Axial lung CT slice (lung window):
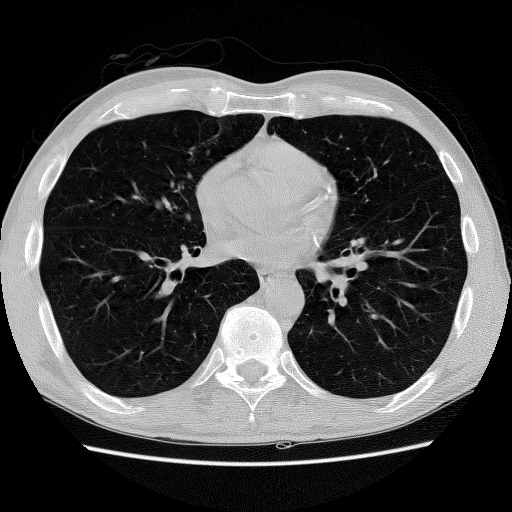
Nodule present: no